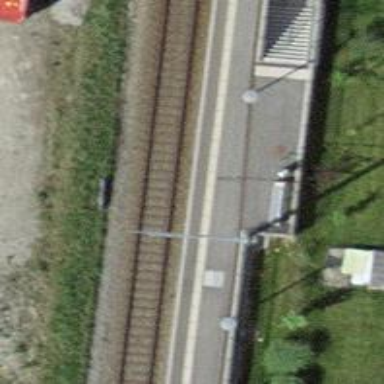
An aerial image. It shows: Stop position for public transport at railway stop.